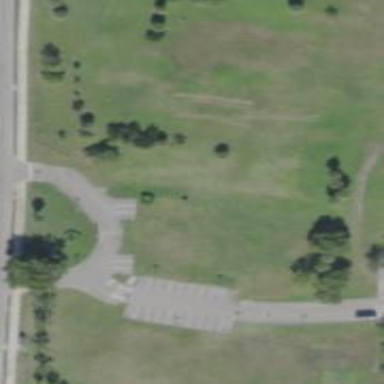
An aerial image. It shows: Disc golf basket.